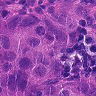
Metastatic tissue present: yes